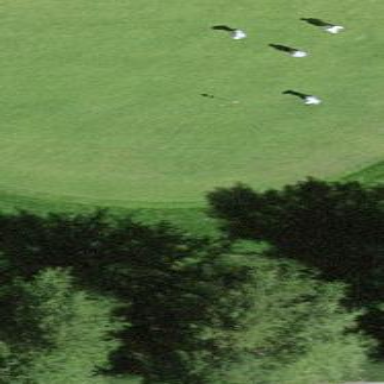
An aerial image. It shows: Grassy pitch designated for golf. It features vibrant green golf course.